Field crop: tomato
Growth stage: 1
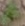
Species: solanum